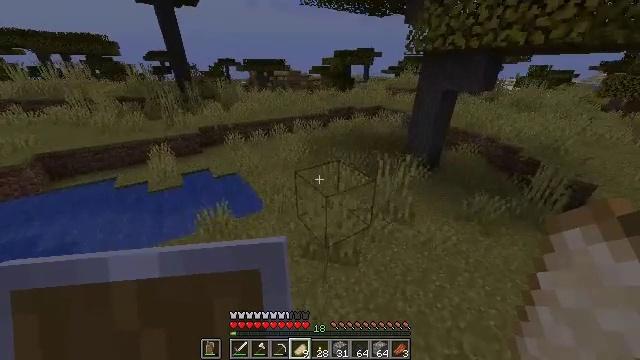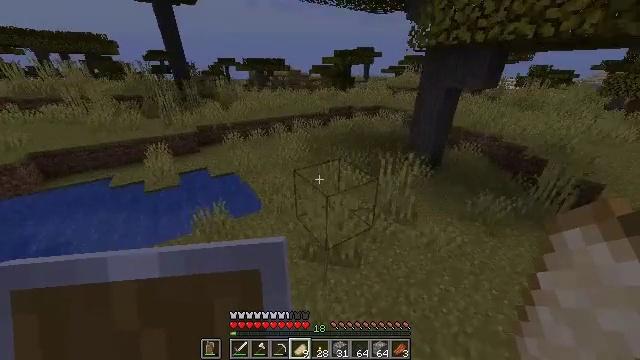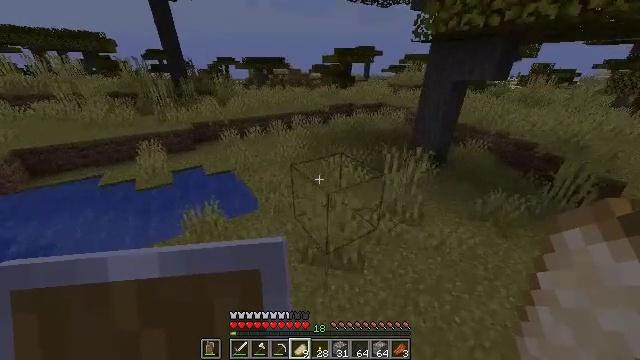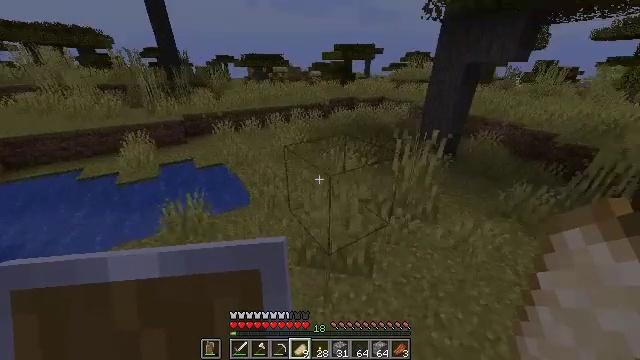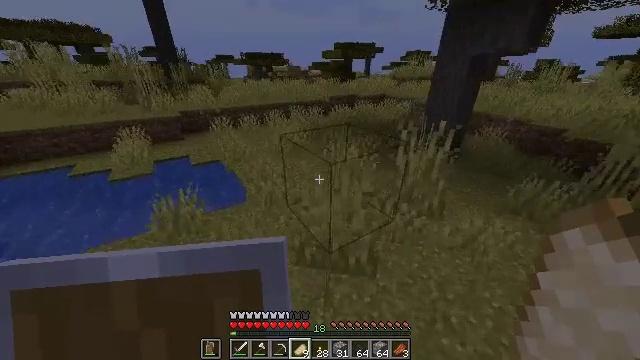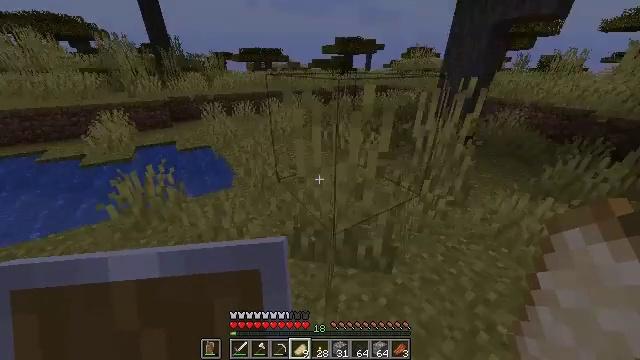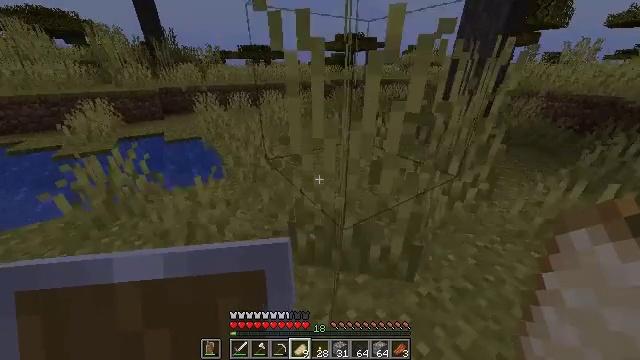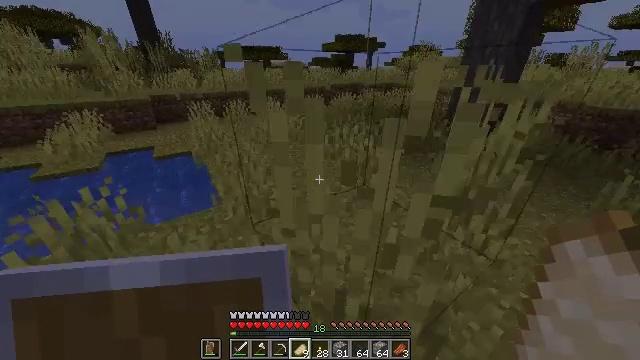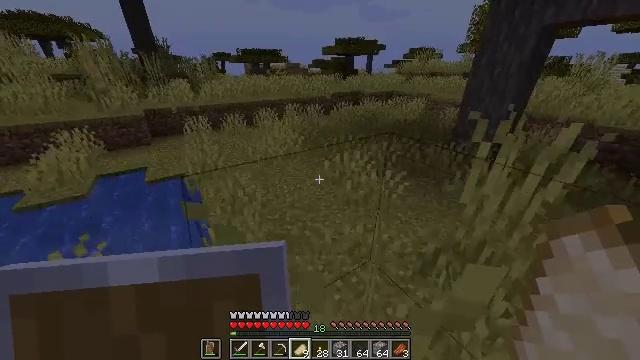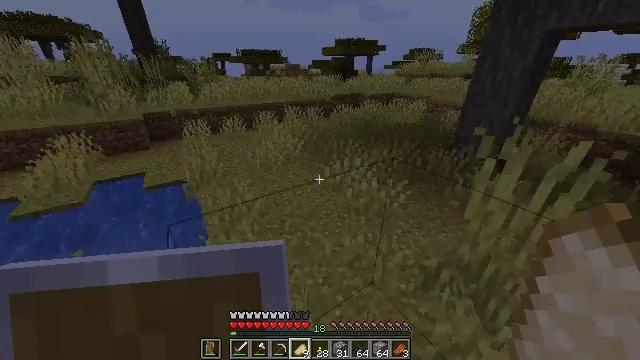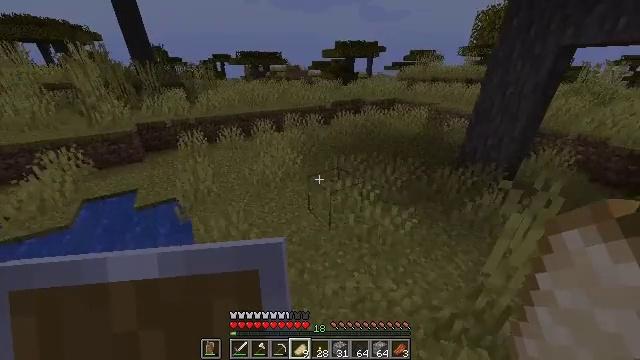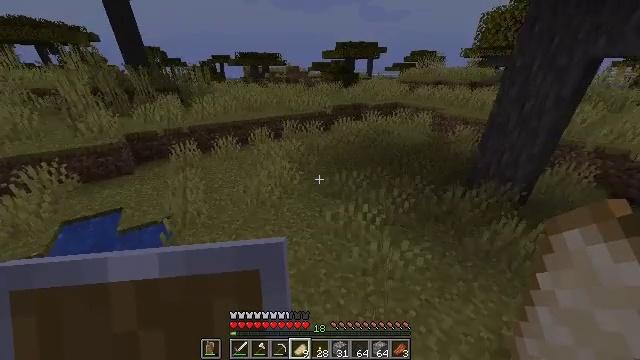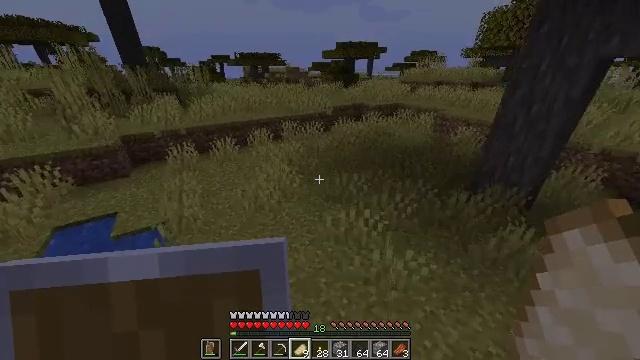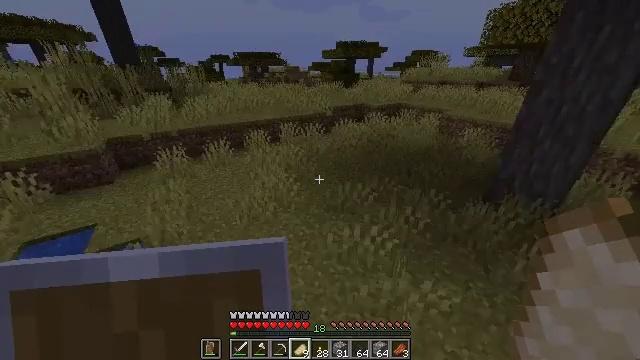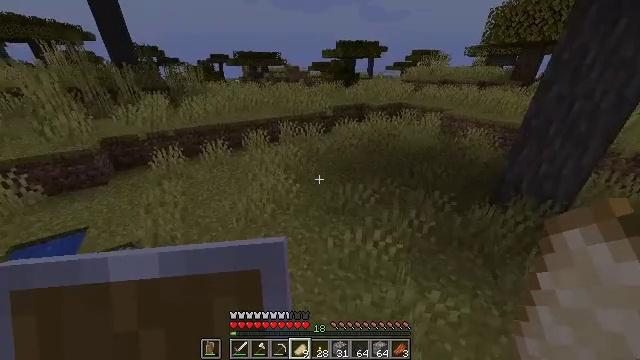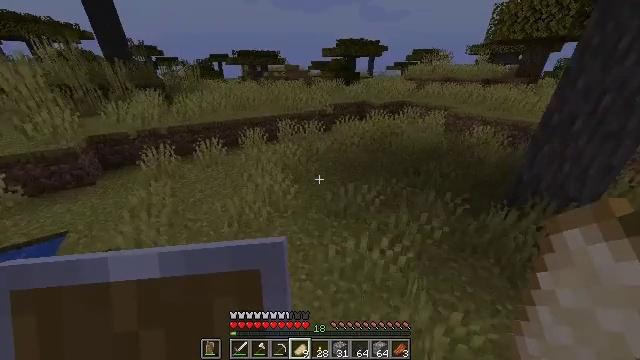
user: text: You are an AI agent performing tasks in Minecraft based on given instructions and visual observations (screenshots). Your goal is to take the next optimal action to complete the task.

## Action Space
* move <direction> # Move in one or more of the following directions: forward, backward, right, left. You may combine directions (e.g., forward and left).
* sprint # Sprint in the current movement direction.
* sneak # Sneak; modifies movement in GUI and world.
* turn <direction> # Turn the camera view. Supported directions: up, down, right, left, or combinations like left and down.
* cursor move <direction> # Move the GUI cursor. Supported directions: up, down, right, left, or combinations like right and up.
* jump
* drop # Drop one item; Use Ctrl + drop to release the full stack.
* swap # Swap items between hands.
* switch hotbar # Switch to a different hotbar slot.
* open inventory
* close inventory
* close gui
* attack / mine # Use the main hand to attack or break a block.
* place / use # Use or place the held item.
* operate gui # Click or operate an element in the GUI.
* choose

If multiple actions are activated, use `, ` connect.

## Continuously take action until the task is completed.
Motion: motion action
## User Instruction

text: Remove an apple from the inventory.
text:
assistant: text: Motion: move forward, jump
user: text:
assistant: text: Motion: move forward, jump
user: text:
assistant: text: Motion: move forward, jump
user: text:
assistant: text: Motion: move forward, jump
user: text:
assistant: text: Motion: move forward, jump
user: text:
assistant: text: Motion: move forward, jump
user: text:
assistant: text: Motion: move forward, jump
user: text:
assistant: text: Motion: move forward, jump
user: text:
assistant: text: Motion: move forward, jump
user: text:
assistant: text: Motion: move forward, jump
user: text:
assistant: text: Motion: move forward, jump
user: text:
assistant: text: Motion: move forward, jump
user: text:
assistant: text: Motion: move forward, jump
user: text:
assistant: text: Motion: move forward, jump
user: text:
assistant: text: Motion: move forward, jump
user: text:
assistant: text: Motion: move forward, jump
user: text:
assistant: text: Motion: move forward, jump
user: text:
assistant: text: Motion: move forward, jump
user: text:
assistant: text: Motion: move forward, jump
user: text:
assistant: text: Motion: move forward, jump
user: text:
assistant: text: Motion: move forward, jump
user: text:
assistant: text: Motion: move forward, jump
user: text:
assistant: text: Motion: move forward, jump
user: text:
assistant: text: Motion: move forward, jump
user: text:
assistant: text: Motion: move forward
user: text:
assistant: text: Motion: move forward
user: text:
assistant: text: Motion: move forward
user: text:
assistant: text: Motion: move forward
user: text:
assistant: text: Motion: move forward
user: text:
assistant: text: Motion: move forward